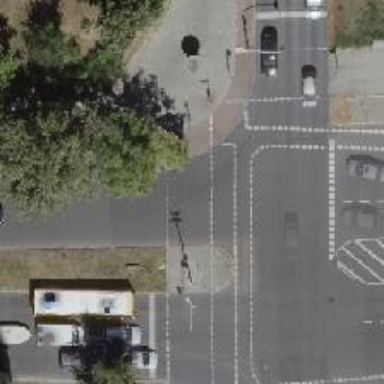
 featuring dual carriageway. There is track cycleway on the right side of the road."